Question: I have multiple 'UpdatePanels' on a webpage, one inside UserControl (Purple ColorBox as show in image) and other inside the main page. When the paging user-control '(< 1 2 3 >)' of Main page is invoked it shows the corresponding 'UpdateProgress' of 'Latest News' Section but also shows the 'UpdatePanelAnimationExtender' of 'Subscribe' User-control.
I am using 'UpdatePanelAnimationExtender' for user-control and 'UpdateProgress' for the Latest-New which is on the main page.
I tried to change the properties but it keeps on coming; if I keep 'UpdateMode="Conditional"' for user control then progress bar goes in loop and show continuously.

How can I make changes to this code to show only corresponding progress bar. I have looked over 50 example from last few days but nun seems to be working. I would appreciate if someone can help me to get this fixed.
'''
<!-- LatestNewArea -->
<div class="LatestNewArea">
<asp:UpdatePanel ID="updLatestNews" runat="server" UpdateMode="Conditional">
<ContentTemplate>
<asp:Repeater ID="rptLatestNews" runat="server" EnableViewState="False" onitemdatabound="rptLatestNews_ItemDataBound">
<ItemTemplate>
<asp:HyperLink ID="hylLatestNews" CssClass="chylLatestNews" runat="server" NavigateUrl=''>
<div class="LatestNewsWrapper">
<div class="LatestNewsDateBox">
<div class="LNYYYY">
<asp:Label ID="lblYYYY" runat="server" Text="2012"></asp:Label>
</div>
<div class="LNDDMM">
<asp:Label ID="lblDDMM" runat="server" Text="12/08"></asp:Label>
</div>
</div>
<div class="LatestNewsTitle">
<asp:Label ID="lblLatestNewsTitle" runat="server" Text="First News for the Website"></asp:Label>
</div>
<div class="LatestNewsHDate">
<asp:Label ID="Label1" runat="server" Text="Hijri: 15 Rajab 1433"></asp:Label>
</div>
<div class="LatestNewsDesc">
<asp:Label ID="Label2" runat="server" Text=""></asp:Label>
</div>
</div>
<div class="LNHLine"> </div>
</asp:HyperLink>
</ItemTemplate>
</asp:Repeater>
<!-- Pager -->
<div class="LatestNewsPagerWrapper">
<div class="LatestNewsPagerInnerWrapper">
<asp:UpdateProgress ID="UpdateProgress1" runat="server" DisplayAfter="50" AssociatedUpdatePanelID="updLatestNews" >
<ProgressTemplate>
<div id="imgLoadingArticleList" class="imgLoadingArticleList">
<asp:Image ID="imgLoading" runat="server" ImageUrl="~/images/ajax-loader-bar2.gif" />
</div>
</ProgressTemplate>
</asp:UpdateProgress>
<uc1:PagerControl ID="PagerControl1" runat="server" CssClass="gold-pager" PageMode="LinkButton" />
</div>
</div>
<!-- Pager -->
</ContentTemplate>
</asp:UpdatePanel>
</div>
<!-- LatestNewArea -->
'''
'''
<script type="text/javascript">
function onUpdating() {
// get the divImage
var panelProg = $get('divImage');
// set it to visible
panelProg.style.display = '';
// hide label if visible
var lbl = $get('<%= this.pnlSubscribe.ClientID %>');
lbl.innerHTML = '';
}
function onUpdated() {
// get the divImage
var panelProg = $get('divImage');
// set it to invisible
panelProg.style.display = 'none';
}
</script>
<table cellpadding="0" cellspacing="0" class="SubscribeContainer">
<tr>
<td align="center">
<table cellpadding="0" cellspacing="0" class="SubscribeWrapper" border="0">
<tr>
<td valign="top">
<asp:UpdatePanel ID="updSubscribe" runat="server" >
<ContentTemplate>
<asp:Panel ID="pnlSubscribe" runat="server" Height="10px">
<div class="SubHeading"><asp:Label ID="lblTitle" runat="server" Text="JOIN US"></asp:Label></div>
<div class="dSubName">
<asp:TextBox ID="txtName" CssClass="txtSubscribe" runat="server" Text="NAME" onfocus="if(this.value=='NAME')this.value='';" onblur="if(this.value=='')this.value='NAME';"></asp:TextBox>
</div>
<div class="dSubEmail">
<asp:TextBox ID="txtEmail" CssClass="txtSubscribe" runat="server" Text="YOUR EMAIL" onfocus="if(this.value=='YOUR EMAIL')this.value='';" onblur="if(this.value=='')this.value='YOUR EMAIL';"></asp:TextBox>
<asp:RequiredFieldValidator ID="rfvEmailSub" runat="server" ErrorMessage="*"
ControlToValidate="txtEmail" ValidationGroup="SubEmail" ></asp:RequiredFieldValidator>
<asp:RegularExpressionValidator ID="revEmailSub" runat="server"
ErrorMessage="*" ControlToValidate="txtEmail" ValidationExpression="\w+([-+.']\w+)*@\w+([-.]\w+)*\.\w+([-.]\w+)*"
ValidationGroup="SubEmail" ></asp:RegularExpressionValidator>
</div>
<div class="dSubSubmit">
<asp:Button ID="btnSubscribe" CssClass="btnSubscribe" runat="server" ValidationGroup="SubEmail" Text="Subscribe" onclick="btnSubscribe_Click" />
</div>
</asp:Panel>
<div class="dSubMSG">
<asp:Label ID="lblMSG" runat="server" Text=""></asp:Label>
</div>
<div id="divImage" style="display:none" class="dSubAni">
<asp:Image ID="Image1" runat="server" ImageUrl="~/Images/loader-sub.png" Visible="true"/>
</div>
</ContentTemplate>
</asp:UpdatePanel>
<asp:UpdatePanelAnimationExtender ID="UpdatePanelAnimationExtender1" TargetControlID="updSubscribe" runat="server">
<Animations>
<OnUpdating>
<Parallel duration="0">
<ScriptAction Script="onUpdating();" />
<EnableAction AnimationTarget="btnSubscribe" Enabled="false" />
</Parallel>
</OnUpdating>
<OnUpdated>
<Parallel duration="0">
<ScriptAction Script="onUpdated();" />
<EnableAction AnimationTarget="btnSubscribe" Enabled="true" />
</Parallel>
</OnUpdated>
</Animations>
</asp:UpdatePanelAnimationExtender>
</td>
</tr>
</table>
</td>
</tr>
</table>
'''
Other Info: ASP.Net 4.0, C# & Paging control is a user control that uses linkbutton for paging
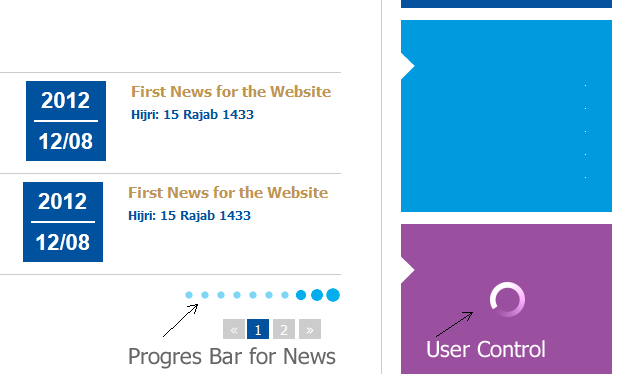
Answer: I tried many solution but non of them worked in a proper way. Finally i decided to replace 'UpdatePanelAnimationExtender' of user control with 'UpdateProgress' as I was able to trap the initiating UpdatePanel for 'AsyPostback'
For some reason i was not able to trap 'AsyPostback' when i used 'UpdatePanelAnimationExtender'
This approach can be used for multiple update panel one need to trap the initiating control for post-back
'''
// Function to hide control on update
function onUpdateOfSubscribe() {
var panelProg = $get('divImage');
// set it to visible
panelProg.style.display = '';
// hide label if visible
var lbl = $get('<%= this.pnlSubscribe.ClientID %>');
lbl.innerHTML = '';
}
//Code to track the initiating event so to associate updateprogress
var currentPostBackElement;
function pageLoad() {
var manager = Sys.WebForms.PageRequestManager.getInstance();
manager.add_initializeRequest(OnInitializeRequest);
}
//On OnInitializeRequest
function OnInitializeRequest(sender, args) {
var manager = Sys.WebForms.PageRequestManager.getInstance();
currentPostBackElement = args.get_postBackElement().parentElement;
var cmdAuthoriseButton = '<%= btnSubscribe.ClientID %>';
if (cmdAuthoriseButton == args._postBackElement.id) {
// Show UpdateProgress for subscribe
onUpdateOfSubscribe();
}
}
</script>
<table cellpadding="0" cellspacing="0" class="SubscribeContainer">
<tr>
<td align="center">
<table cellpadding="0" cellspacing="0" class="SubscribeWrapper" border="0" >
<tr>
<td valign="top">
<asp:UpdatePanel ID="updSubscribe" runat="server" UpdateMode="Conditional" >
<ContentTemplate>
<asp:Panel ID="pnlSubscribe" runat="server" Height="10px">
<div class="SubHeading"><asp:Label ID="lblTitle" runat="server" Text="JOIN US"></asp:Label></div>
<div class="dSubName">
<asp:TextBox ID="txtName" CssClass="txtSubscribe" runat="server" Text="NAME" onfocus="if(this.value=='NAME')this.value='';" onblur="if(this.value=='')this.value='NAME';"></asp:TextBox>
</div>
<div class="dSubEmail">
<asp:TextBox ID="txtEmail" CssClass="txtSubscribe" runat="server" Text="YOUR EMAIL" onfocus="if(this.value=='YOUR EMAIL')this.value='';" onblur="if(this.value=='')this.value='YOUR EMAIL';"></asp:TextBox>
<asp:RequiredFieldValidator ID="rfvEmailSub" runat="server" ErrorMessage="*"
ControlToValidate="txtEmail" ValidationGroup="SubEmail" ></asp:RequiredFieldValidator>
<asp:RegularExpressionValidator ID="revEmailSub" runat="server"
ErrorMessage="*" ControlToValidate="txtEmail" ValidationExpression="\w+([-+.']\w+)*@\w+([-.]\w+)*\.\w+([-.]\w+)*"
ValidationGroup="SubEmail" ></asp:RegularExpressionValidator>
</div>
<div class="dSubSubmit">
<asp:Button ID="btnSubscribe" CssClass="btnSubscribe" runat="server" ValidationGroup="SubEmail" Text="Subscribe" onclick="btnSubscribe_Click" />
</div>
</asp:Panel>
<div class="dSubMSG">
<asp:Label ID="lblMSG" runat="server" Text=""></asp:Label>
</div>
<div id="divImage" style="display:none" class="dSubAni">
<asp:Image ID="Image1" runat="server" ImageUrl="~/Images/loader-sub.png" Visible="true"/>
</div>
</ContentTemplate>
<Triggers>
<asp:AsyncPostBackTrigger ControlID="btnSubscribe" EventName="Click" />
</Triggers>
</asp:UpdatePanel>
<asp:UpdateProgress ID="UpdateProgress1" runat="server" AssociatedUpdatePanelID="updSubscribe" >
<ProgressTemplate>
</ProgressTemplate>
</asp:UpdateProgress>
</td>
</tr>
</table>
</td>
</tr>
</table>
'''